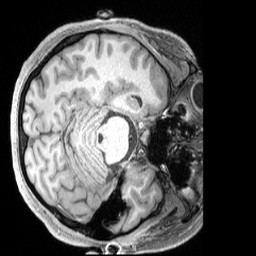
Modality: T1w
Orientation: axial
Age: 36
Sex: female
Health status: ill
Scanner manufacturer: siemens
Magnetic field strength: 3 T
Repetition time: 2.4 s
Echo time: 0.00222 s